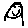
Label: smiley face